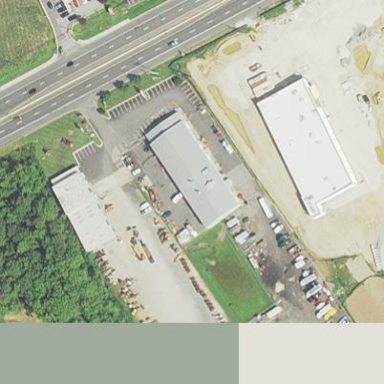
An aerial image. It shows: Car repair shop located in building.